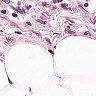
Metastatic tissue present: no